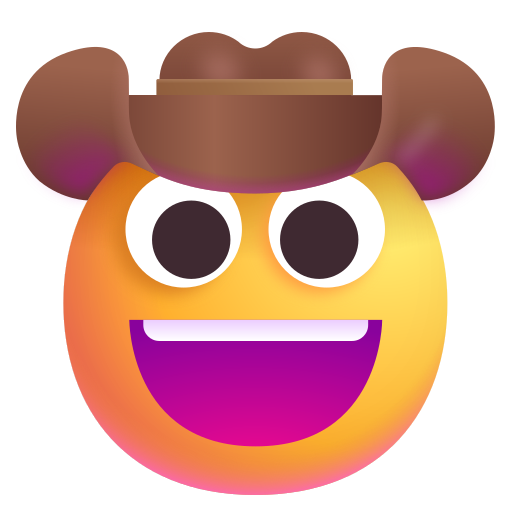
cowboy hat face color